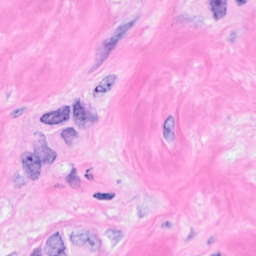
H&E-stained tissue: Breast